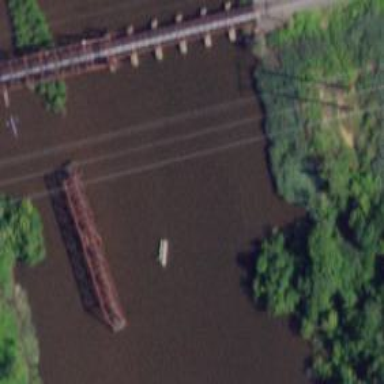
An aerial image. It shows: Abandoned railway bridge.